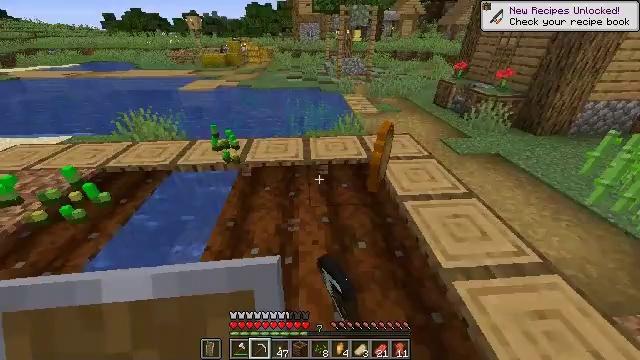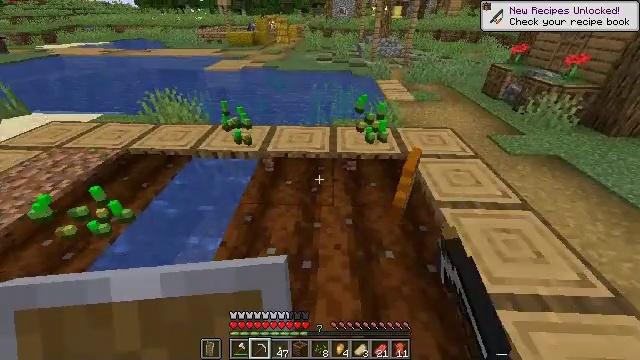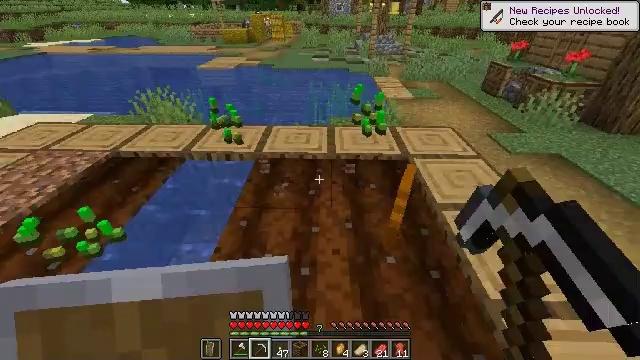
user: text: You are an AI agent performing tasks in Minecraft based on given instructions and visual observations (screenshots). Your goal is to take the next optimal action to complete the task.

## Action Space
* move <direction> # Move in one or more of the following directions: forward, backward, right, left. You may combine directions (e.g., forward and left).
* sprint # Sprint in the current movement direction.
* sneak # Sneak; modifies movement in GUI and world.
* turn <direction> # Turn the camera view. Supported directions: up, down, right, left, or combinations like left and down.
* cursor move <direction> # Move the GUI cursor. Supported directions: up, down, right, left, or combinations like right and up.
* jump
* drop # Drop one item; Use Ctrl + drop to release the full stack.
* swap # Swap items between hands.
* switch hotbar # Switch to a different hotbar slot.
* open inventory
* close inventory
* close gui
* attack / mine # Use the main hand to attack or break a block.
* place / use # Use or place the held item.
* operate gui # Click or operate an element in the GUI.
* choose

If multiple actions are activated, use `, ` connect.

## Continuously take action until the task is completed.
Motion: motion action
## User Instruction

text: Mine beetroots from the garden.
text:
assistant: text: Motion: move forward, turn left and down, attack / mine
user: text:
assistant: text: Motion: move forward, attack / mine
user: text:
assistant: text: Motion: attack / mine